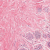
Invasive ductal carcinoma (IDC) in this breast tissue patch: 0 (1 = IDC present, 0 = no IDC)